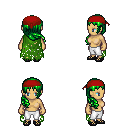
a pixel art fantasy rpg character, female body template, human, tanned skin, green tattered cape, white pants, green right-swept hairstyle, red bandana, ghillies, four views (front, back, left, right), 2x2 character sprite sheet, small pixel art, hard edges, no anti-aliasing